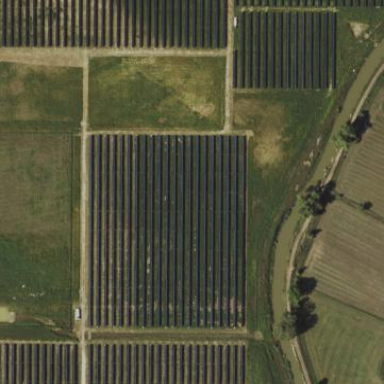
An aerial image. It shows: Solar power plant utilizing photovoltaic technology.